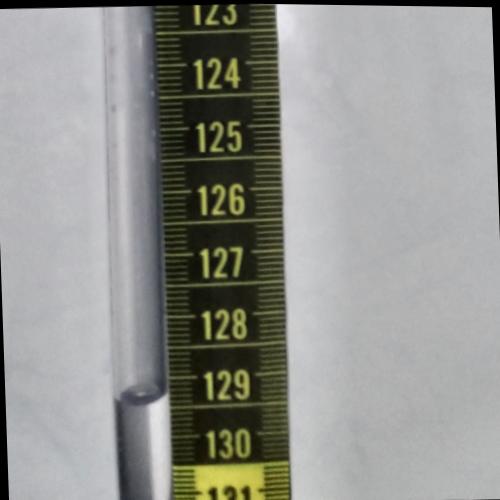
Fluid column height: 129.3 cm